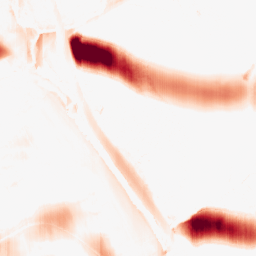
Category: morphological
Decomposition family: morphological_ellipse
Decomposition parameters: operation: opening
width: 50
height: 5
Upsampling method: quartic
Upsampling parameters: scale: 4
Upsampling scale: 4